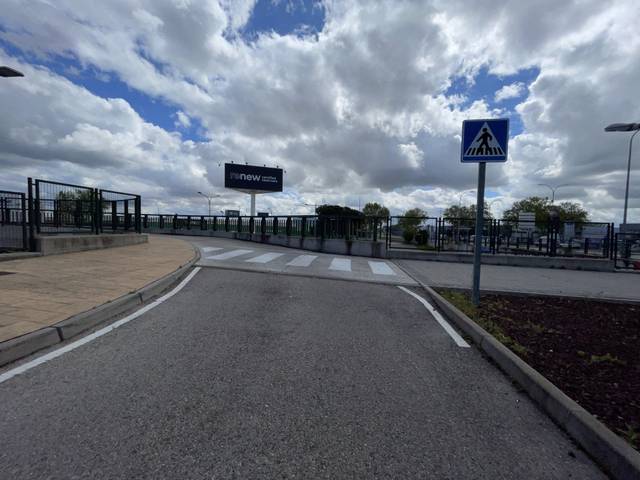
Region: Spain
Coordinates: 40.357, -3.829